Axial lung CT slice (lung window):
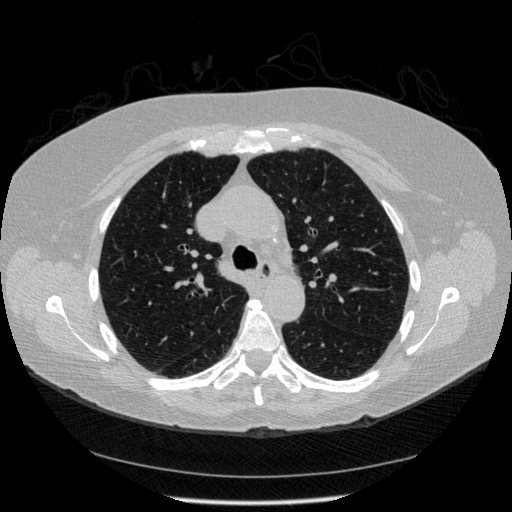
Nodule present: no